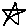
Label: star